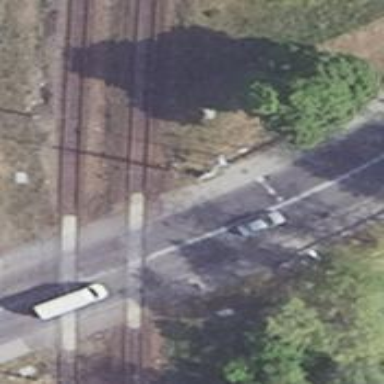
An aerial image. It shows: Railway crossing with lights and double half barrier.